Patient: sex M, age 94
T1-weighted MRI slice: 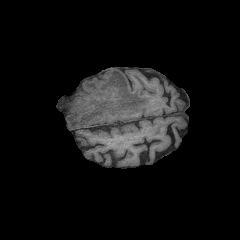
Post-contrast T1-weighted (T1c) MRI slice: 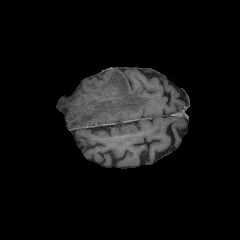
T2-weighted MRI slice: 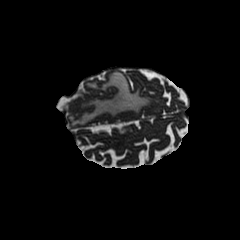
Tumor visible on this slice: yes
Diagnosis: Glioblastoma, IDH-wildtype
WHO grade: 4